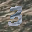
Label: 3